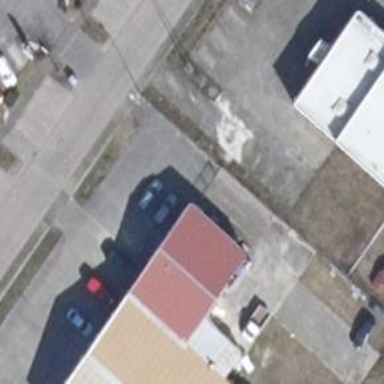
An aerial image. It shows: Building.